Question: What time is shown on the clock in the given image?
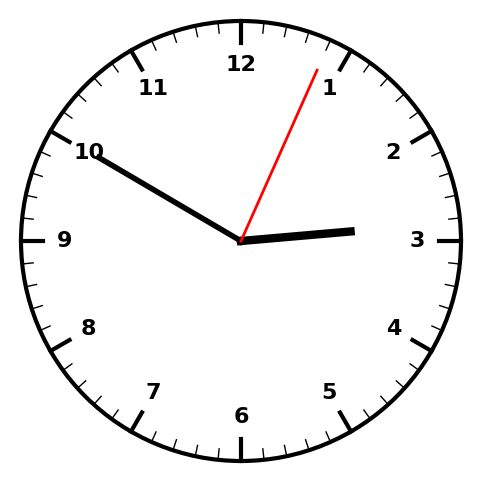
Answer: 02:50:04